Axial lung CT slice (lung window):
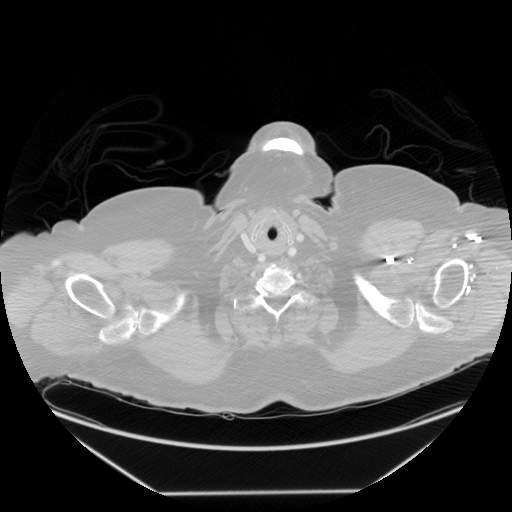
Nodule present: no